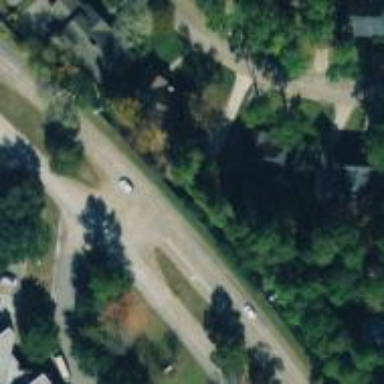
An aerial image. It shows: Secondary road.